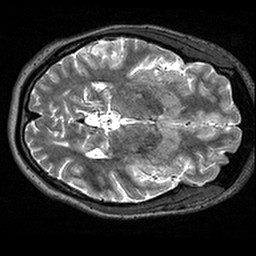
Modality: T2w
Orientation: axial
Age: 23
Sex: female
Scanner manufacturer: siemens
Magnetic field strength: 3 T
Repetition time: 3.2 s
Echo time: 0.567 s